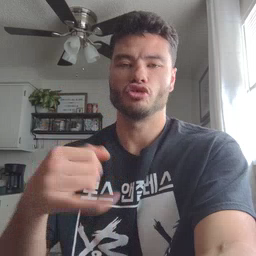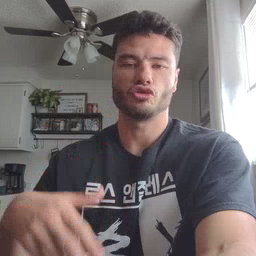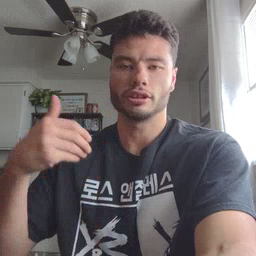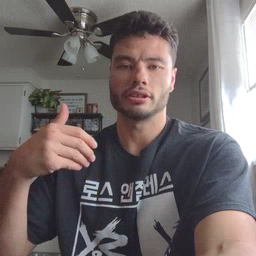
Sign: jeans